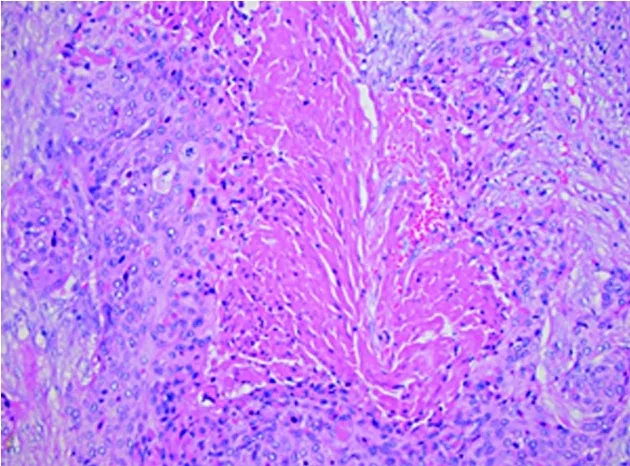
Histopathological staining revealing a pure squamous cell carcinoma arising from the left ovary, a notable observation in the absence of any concomitant dermoid cyst or endometriosis (stain, hematoxylin and eosin; magnification, x200).
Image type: pathology (h&e)